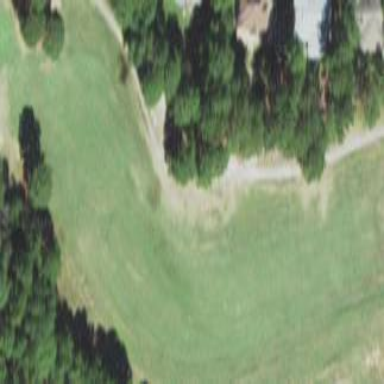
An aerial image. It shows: Grassy area designated as golf fairway.